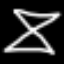
Label: hourglass